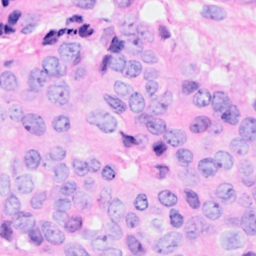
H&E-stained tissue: Breast